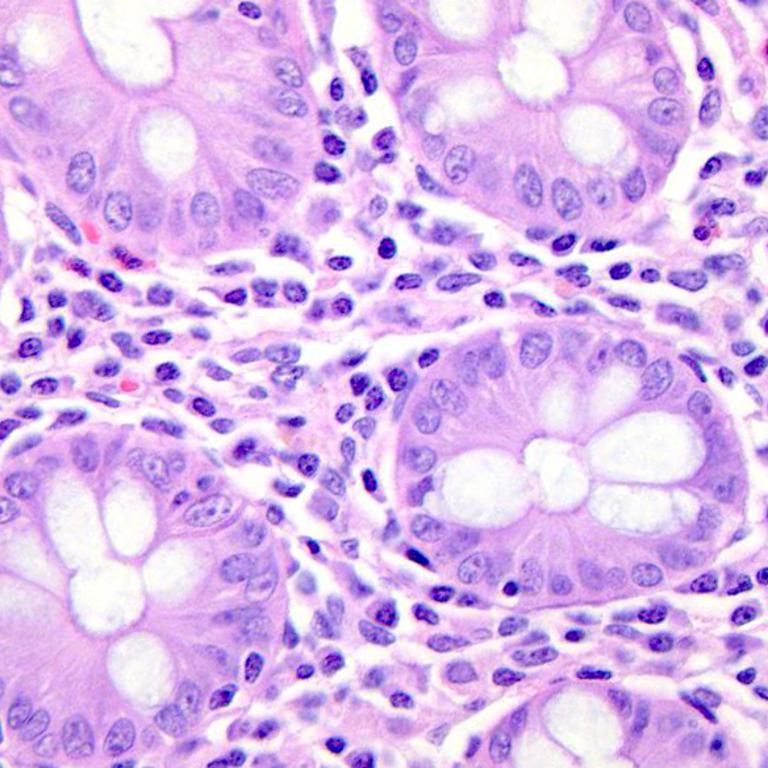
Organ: colon
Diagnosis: benign